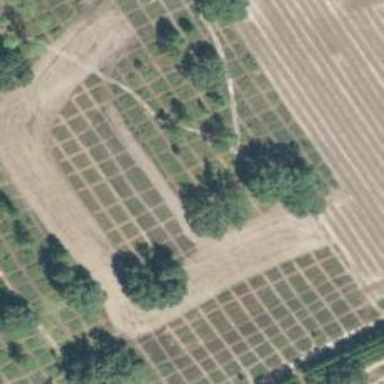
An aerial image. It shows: Orchard.